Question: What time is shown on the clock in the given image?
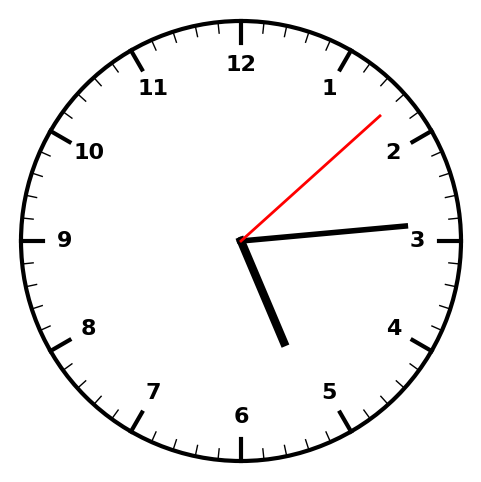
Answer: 05:14:08